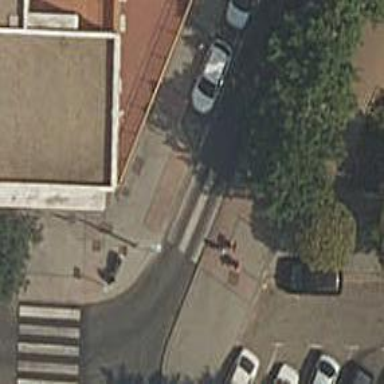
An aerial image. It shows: Uncontrolled zebra crossing on the road.